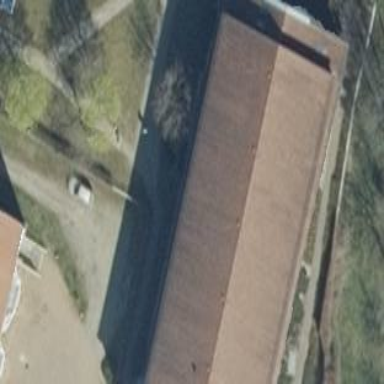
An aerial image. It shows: Building with gabled roof colored brown.